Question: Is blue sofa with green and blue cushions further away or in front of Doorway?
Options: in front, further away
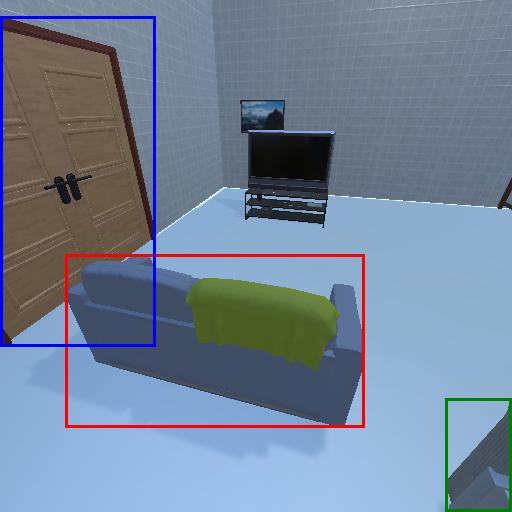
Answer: in front